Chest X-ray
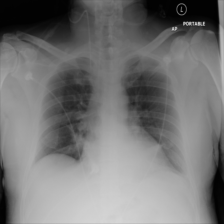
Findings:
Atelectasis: positive
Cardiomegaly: negative
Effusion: negative
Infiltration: positive
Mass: negative
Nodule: negative
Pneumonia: negative
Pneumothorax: negative
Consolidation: negative
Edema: negative
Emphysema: negative
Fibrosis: negative
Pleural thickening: negative
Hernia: negative